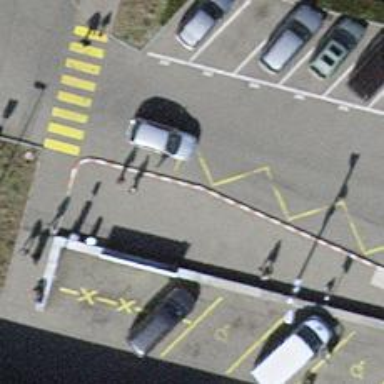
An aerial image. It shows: Platform for public transport is situated by the road.